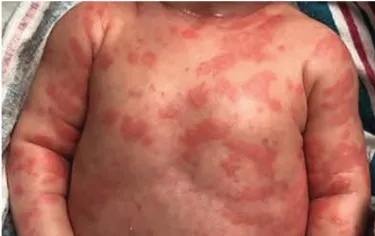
Clinical and Representative Histologic Findings. Infant at approximately 1 week of age. (A) Skin eruption on the ventral torso.
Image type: medical_photograph (skin_photograph)